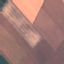
Label: AnnualCrop